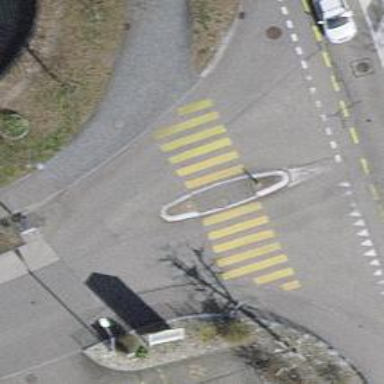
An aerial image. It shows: Footway that serves as traffic island.